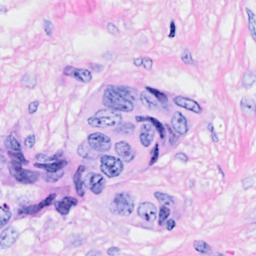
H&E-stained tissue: Breast